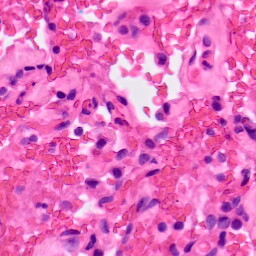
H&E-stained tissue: Lung